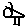
Label: bird